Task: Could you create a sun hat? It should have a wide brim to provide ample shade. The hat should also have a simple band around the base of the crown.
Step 70:
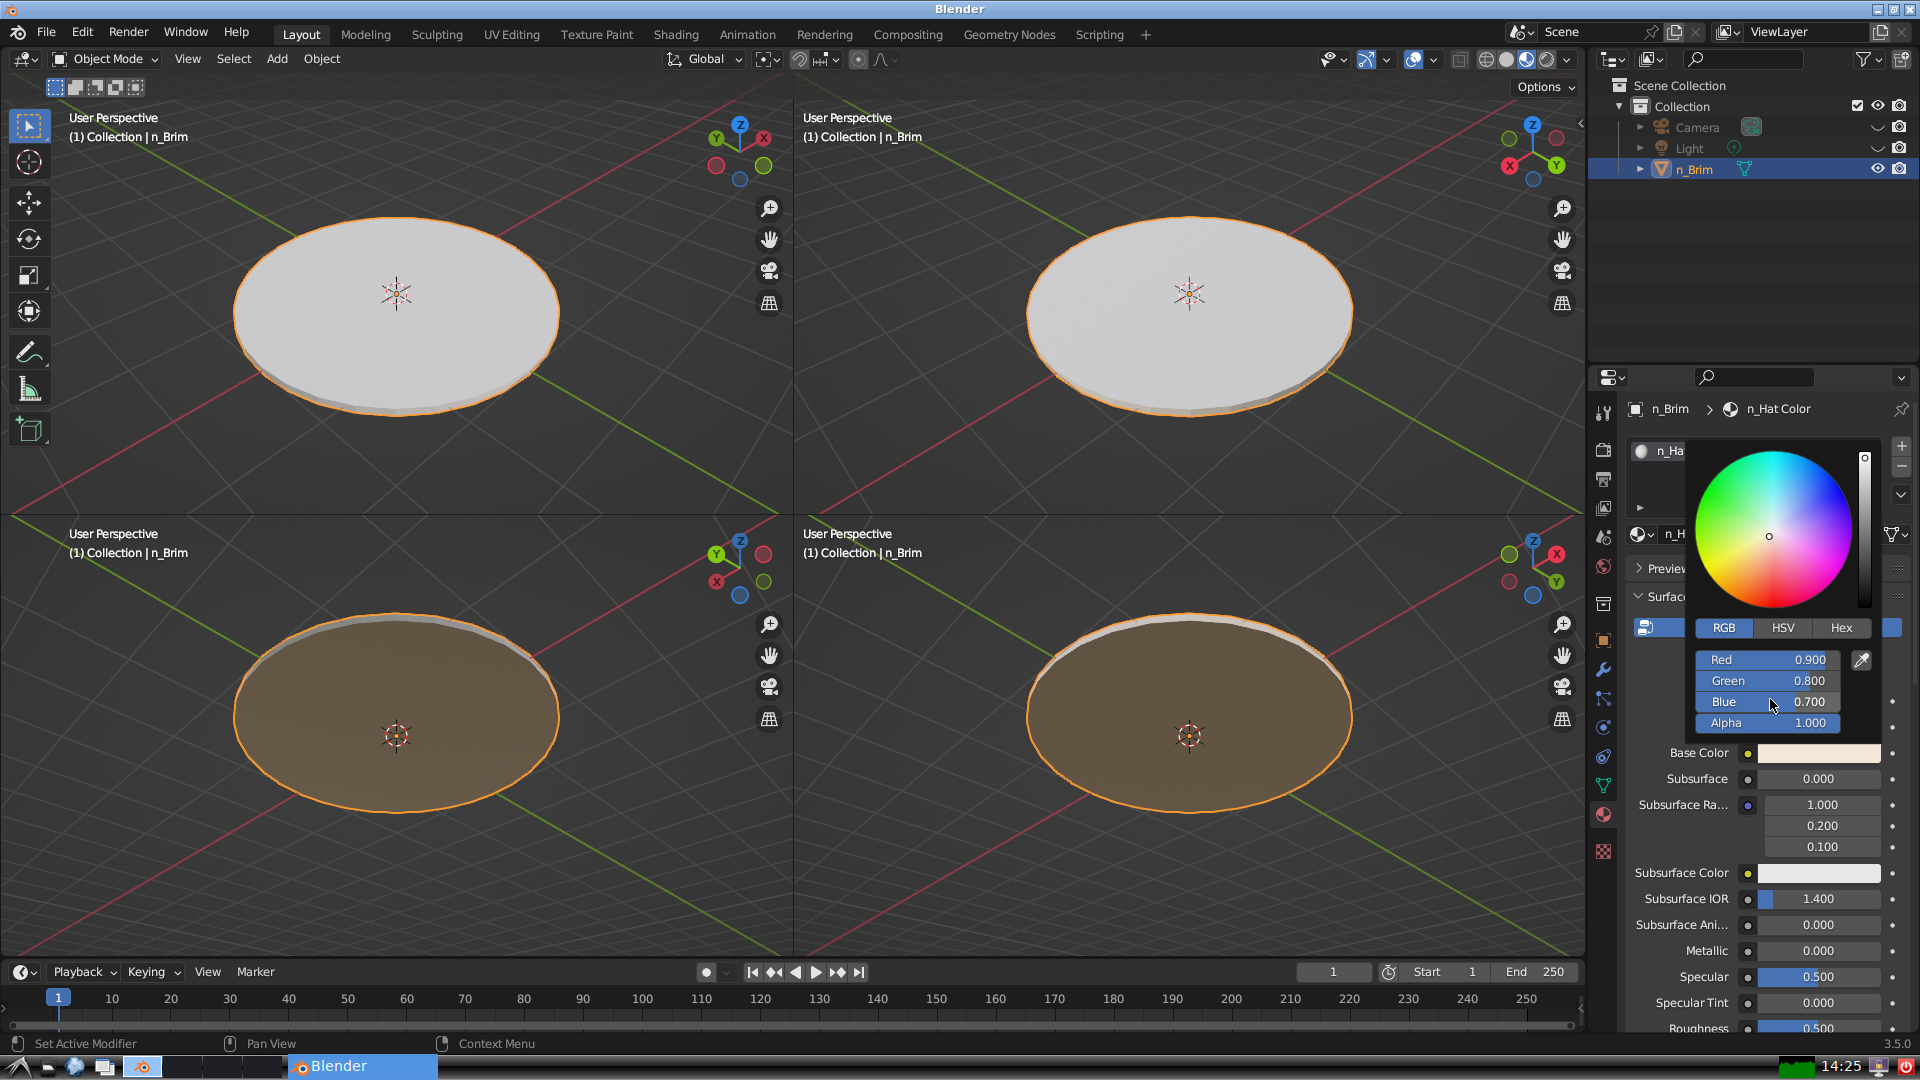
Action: {"mouse_move": [1816, 750]}